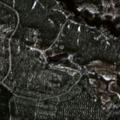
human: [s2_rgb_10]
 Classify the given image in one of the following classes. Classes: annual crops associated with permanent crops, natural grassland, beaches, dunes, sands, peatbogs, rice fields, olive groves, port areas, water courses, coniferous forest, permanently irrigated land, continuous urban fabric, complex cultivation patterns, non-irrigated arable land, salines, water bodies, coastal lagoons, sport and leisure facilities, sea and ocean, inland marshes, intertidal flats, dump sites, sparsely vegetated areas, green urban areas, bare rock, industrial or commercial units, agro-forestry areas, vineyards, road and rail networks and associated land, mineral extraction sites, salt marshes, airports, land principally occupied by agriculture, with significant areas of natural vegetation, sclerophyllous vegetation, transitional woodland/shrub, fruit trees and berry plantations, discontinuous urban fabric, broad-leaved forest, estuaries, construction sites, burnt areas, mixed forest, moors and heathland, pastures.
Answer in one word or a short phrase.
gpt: coniferous forest